Question: So I finally decided to move from WinForms to WPF, and I'm having quite an interesting journey. I have a simple application in which I bind an 'ObservableCollection' to a 'ListBox'.
I have an 'Animal' entity:
'''
namespace MyTestApp
{
public class Animal
{
public string animalName;
public string species;
public Animal()
{
}
public string AnimalName { get { return animalName; } set { animalName = value; } }
public string Species { get { return species; } set { species = value; } }
}
}
'''
And an 'AnimalList' entity:
'''
namespace MyTestApp
{
public class AnimalList : ObservableCollection<Animal>
{
public AnimalList() : base()
{
}
}
}
'''
And finally here's my main window:
'''
<Window x:Class="MyTestApp.Window3"
xmlns="http://schemas.microsoft.com/winfx/2006/xaml/presentation"
xmlns:x="http://schemas.microsoft.com/winfx/2006/xaml"
xmlns:local="clr-namespace:MyTestApp"
Title="Window3" Height="478" Width="563">
<Window.Resources>
<local:AnimalList x:Key="animalList">
<local:Animal AnimalName="Dog" Species="Dog"/>
<local:Animal AnimalName="Wolf" Species="Dog"/>
<local:Animal AnimalName="Cat" Species="Cat"/>
</local:AnimalList>
</Window.Resources>
<Grid>
<StackPanel Orientation="Vertical" Margin="10,0,0,0">
<TextBlock FontWeight="ExtraBold">List of Animals</TextBlock>
<ListBox ItemsSource="{Binding Source={StaticResource animalList}, Path=AnimalName}"></ListBox>
</StackPanel>
</Grid>
'''
Now when I run the application, I see the listbox populated with three items: "D", "o", and "g" instead of "Dog", "Wolf", and "Cat":

I have a strong feeling that I'm doing something stupid somewhere (AnimalList constructor maybe?) but I can't figure out what it is. Any help is appreciated.
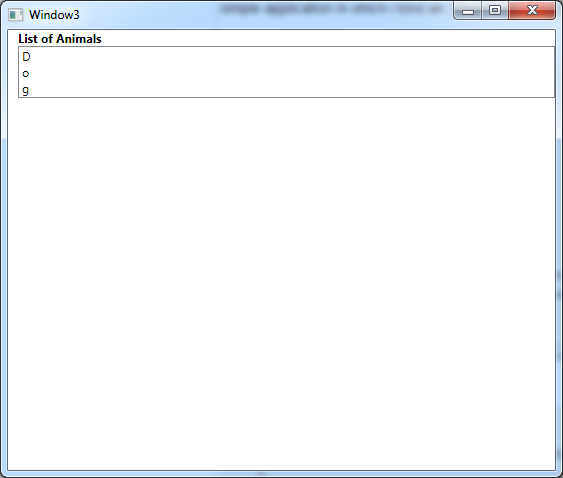
Answer: You need to set the DisplayMemberPath (as opposed to the Path property in the binding).
'''
<Grid>
<StackPanel Orientation="Vertical" Margin="10,0,0,0">
<TextBlock FontWeight="ExtraBold">List of Animals</TextBlock>
<ListBox ItemsSource="{Binding Source={StaticResource animalList}}" DisplayMemberPath="AnimalName"></ListBox>
</StackPanel>
</Grid>
'''
Since you are binding to a list of Animal objects, <URL> specifies the name of the property in the Animal class that you want to show up as a list item.
If the property is itself an object, you can use dot notation to specify the full path to the property you want displayed ie..
'''
<ListBox ItemsSource="{Binding Source={StaticResource animalList}}" DisplayMemberPath="PropertyInAnimalClass.PropertyInTheChildObject.PropertyToDisplay" />
'''